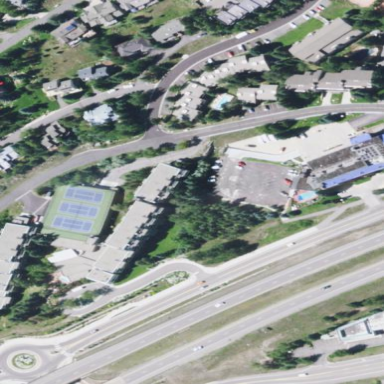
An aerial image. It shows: Hotel building.